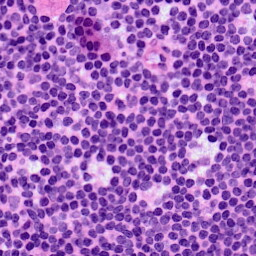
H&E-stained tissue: LymphNode